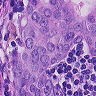
Metastatic tissue present: yes